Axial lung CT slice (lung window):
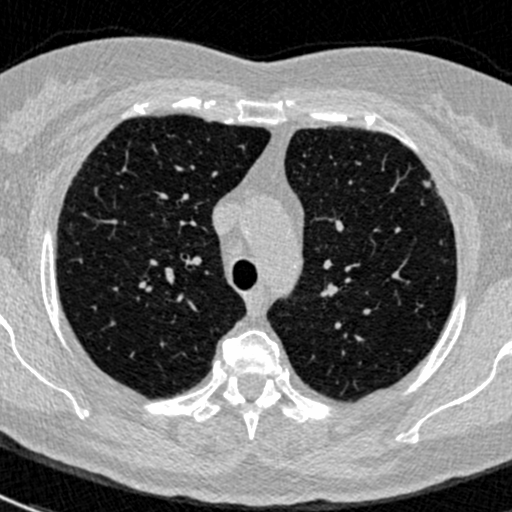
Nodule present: no